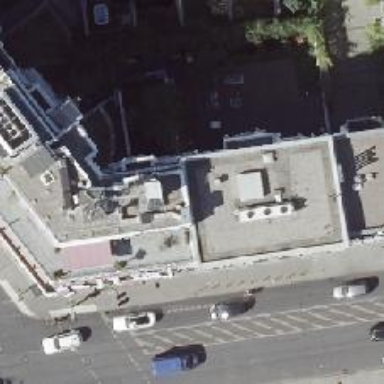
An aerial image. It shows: Residential building with apartments.